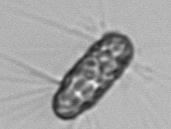
Label: Corethron_hystrix